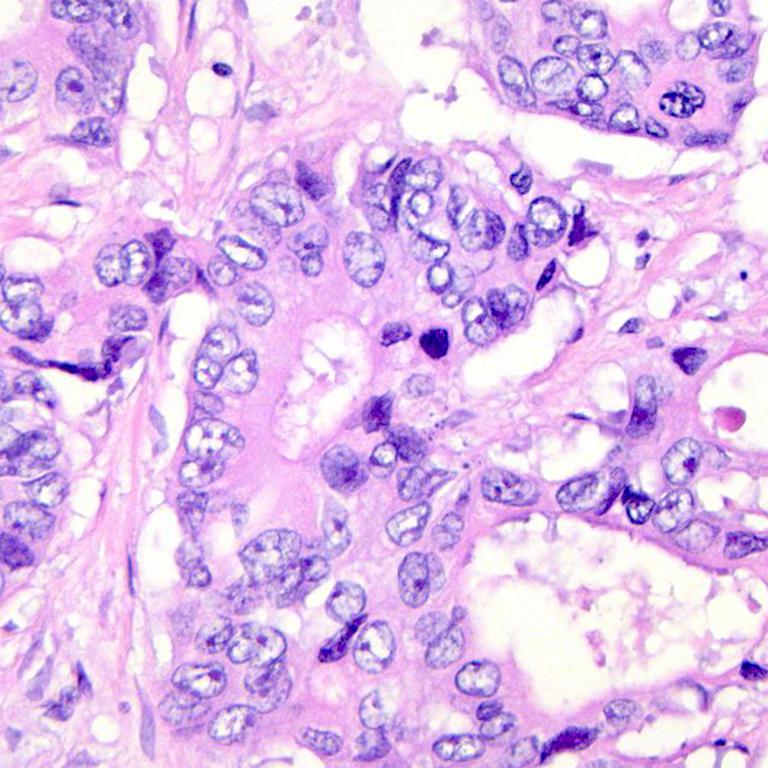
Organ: colon
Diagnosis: adenocarcinomas